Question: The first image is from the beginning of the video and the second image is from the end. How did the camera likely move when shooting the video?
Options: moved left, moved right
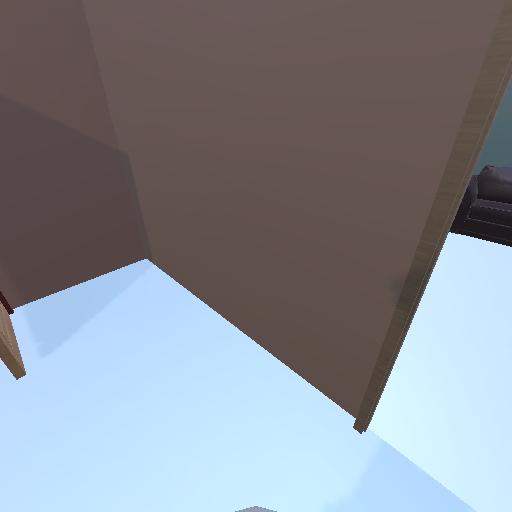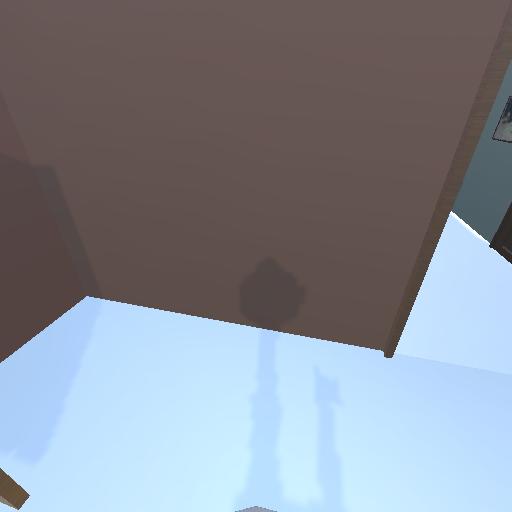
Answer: moved left